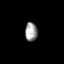
Tissue: prostate
Cell type: NK cells
Senescence score: 0.3279
Nuclear area (px): 228
Mean DAPI intensity: 156.228